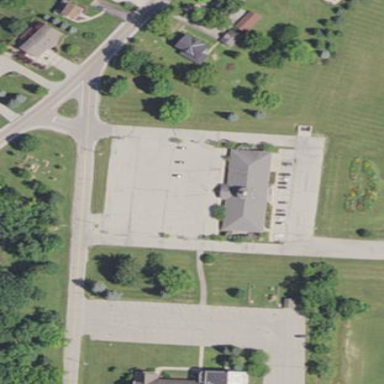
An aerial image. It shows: Parking area.